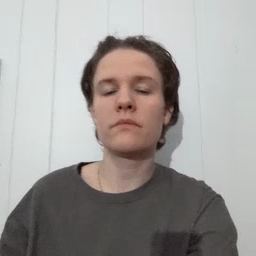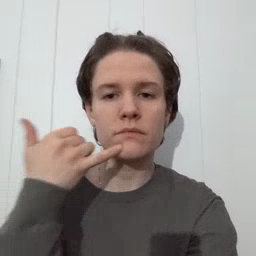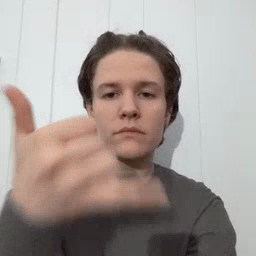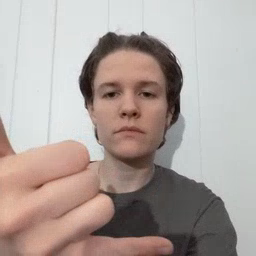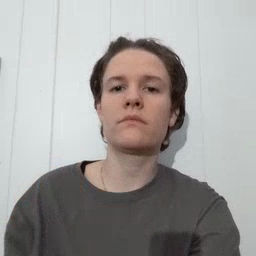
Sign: callonphone